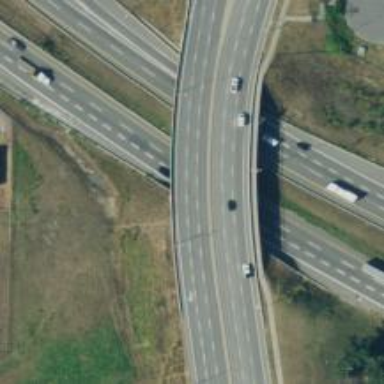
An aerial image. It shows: Secondary road on asphalt bridge with beam structure.